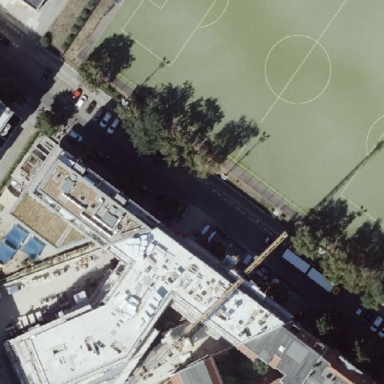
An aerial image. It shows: Building with apartments and flat roof.